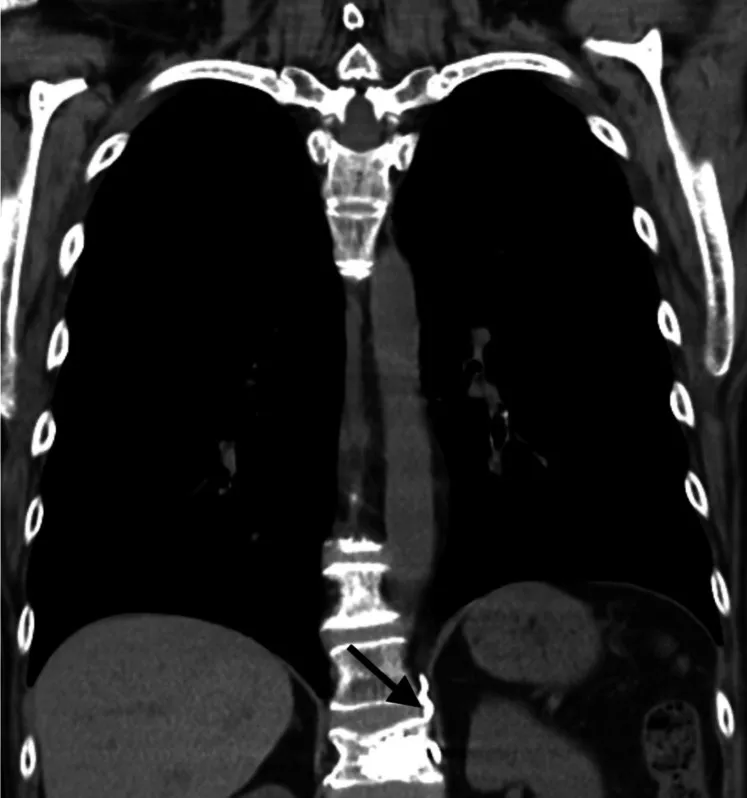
CT showing extravasation of polymethylmethacrylate (PMMA) in paravertebral veins as indicated by the arrow.
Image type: radiology (ct)